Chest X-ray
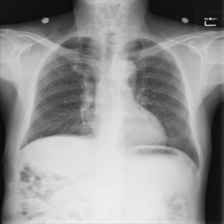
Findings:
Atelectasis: negative
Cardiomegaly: negative
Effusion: negative
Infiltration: negative
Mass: negative
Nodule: negative
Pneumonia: negative
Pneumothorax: negative
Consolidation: negative
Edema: negative
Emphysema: negative
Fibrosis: negative
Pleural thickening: negative
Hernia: negative